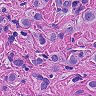
Metastatic tissue present: yes